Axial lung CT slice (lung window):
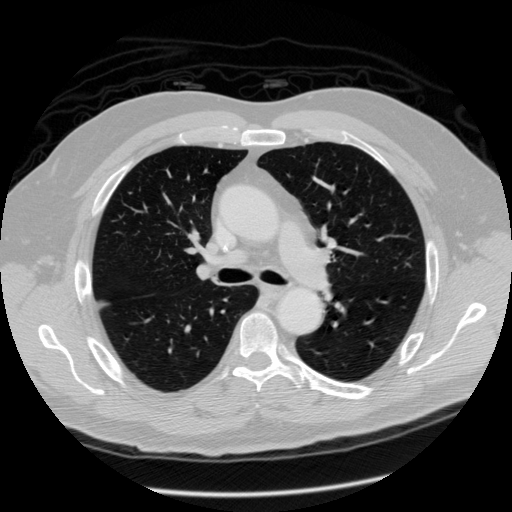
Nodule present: no